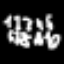
Label: squiggle